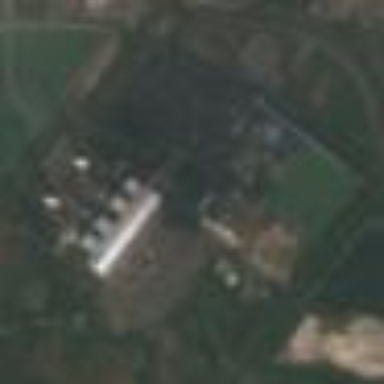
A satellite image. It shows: Industrial area with coal-powered plant.